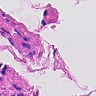
Metastatic tissue present: no